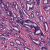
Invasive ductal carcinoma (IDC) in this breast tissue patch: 1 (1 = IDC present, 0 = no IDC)